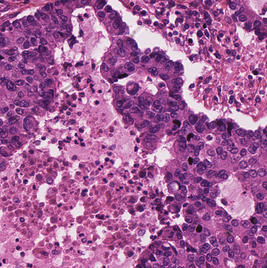
Tumor epithelial tissue: yes
Tumor-associated stroma tissue: yes
Normal tissue: no